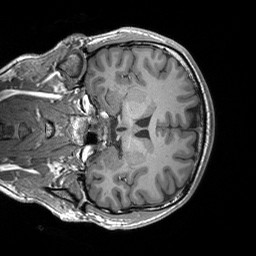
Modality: T1w
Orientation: coronal
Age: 20